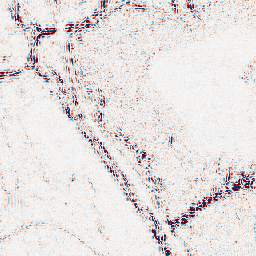
Category: wavelet
Decomposition family: wavelet_biorthogonal
Decomposition parameters: wavelet: bior4.4
level: 2
Upsampling method: nearest
Upsampling parameters: scale: 8
Upsampling scale: 8